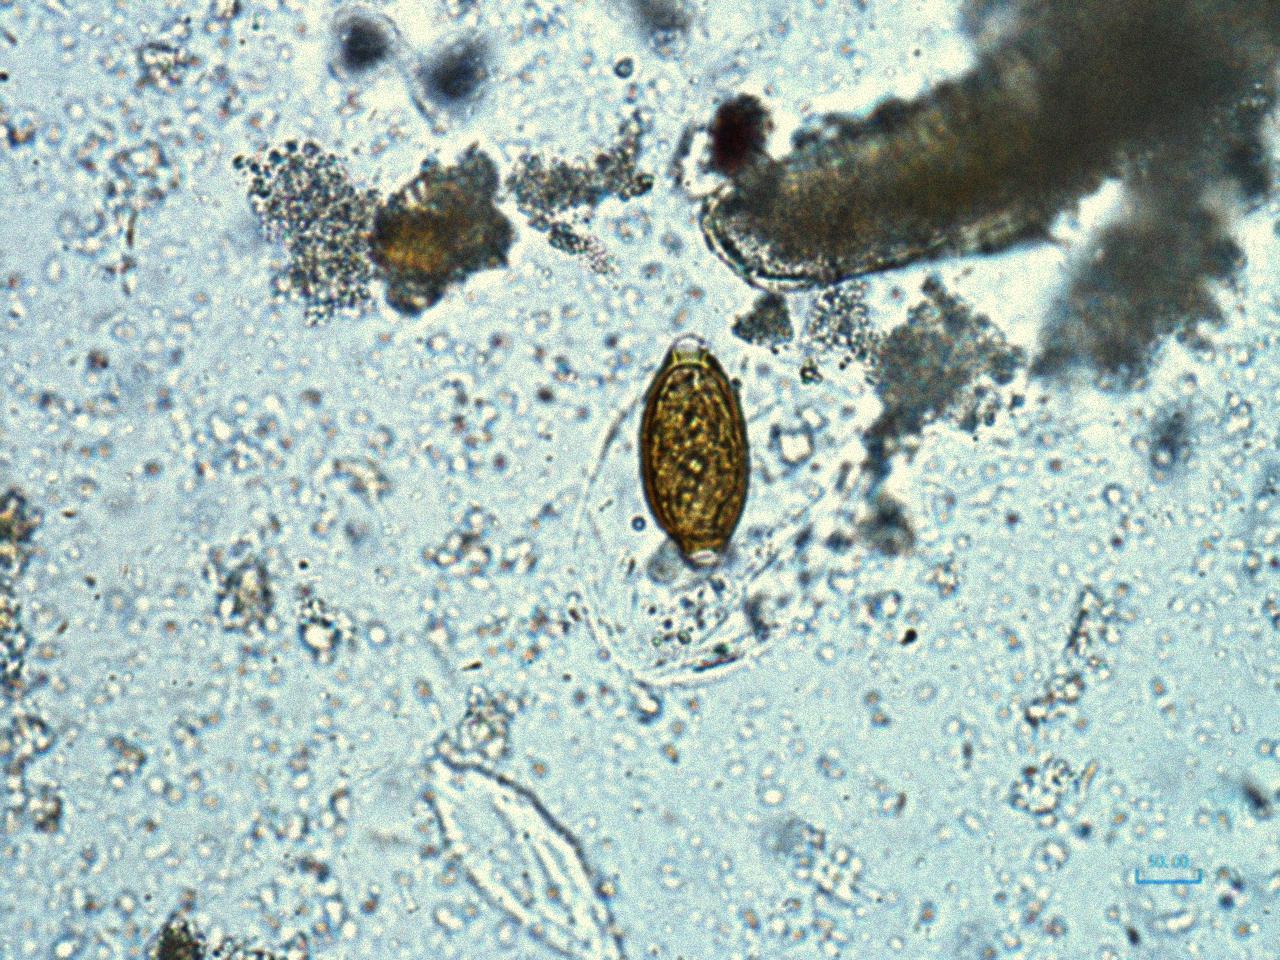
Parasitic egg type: Trichuris trichiura